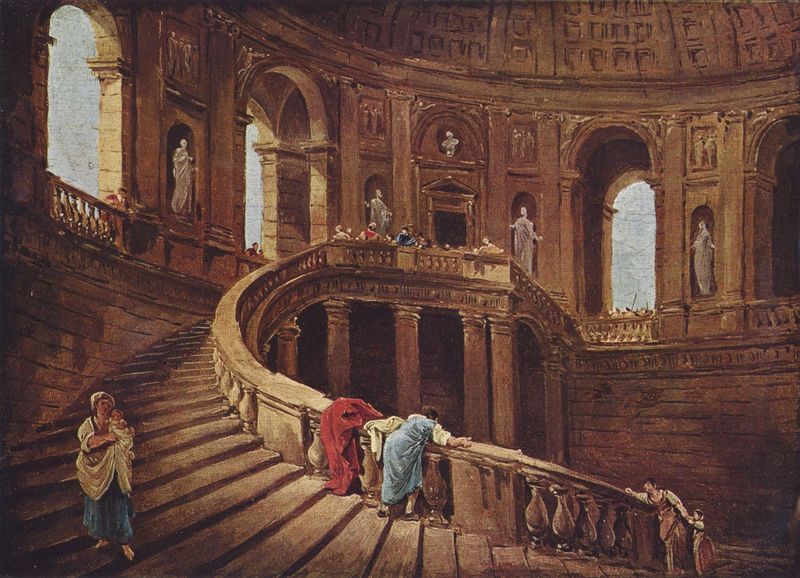
Titel: Freitreppe im Schloß von Caprarola
Künstler: Hubert Robert
Standort: Paris
Institution: Musée du Louvre
Schlagwörter: blau, dunkel, gemälde, himmel, mann, schatten, frauen, menschen, ocker, braun, fenster, frau, hell, holz, kleid, licht, marmor, männer, paris, säule, säulen, weiss, gebäude, haus, rot, schleier, schloss, tuch, haube, malerei, wand, architektur, barock, stein, innenraum, schauen, brücke, brüstung, kirche, sonne, gewand, stoff, innen, kind, mutter, personen, renaissance, kinder, rund, skulptur, statue, schwung, bogen, italien, vedute, zuschauer, giebel, mauer, ziegel, baby, pilaster, figuren, rundbogen, kuppel, treppe, treppen, büste, woken, geländer, innenansicht, stufen, plastik, tor, betrachter, halle, oben, bögen, barfuss, arkade, berlin, gewölbe, antike, balustrade, dom, entwurf, architrav, arkaden, kapitelle, kathedrale, pantheon, rom, tore, skulpturen, statuen, antik, toga, treppenhaus, repräsentation, freitreppe, historismus, prunktreppe, ballustrade, tempel, kassetten, kassettendecke, museum, wendeltreppe, prunk, inneraum, klassik, aufstieg, lehen, imperial, römisch, säugling, standbilder, kassette, abstieg, nischen, kasettendecke, wölbung, zentralbau, rotunde, rundbau, aufgagn, kuppelraum, robert, travée, menschne, handlauf, nischenfigur, neugierde, plasik, söulen, frau mit kind, blaug, ewand, hubert, balustrad, nögen, nischne, balustergeländer, bodemuseum, figurenplastik, kassettendeckenkuppel, kassizismus, memschn, monumentaltreppe, pannini, panthenon, pantheonartiger innenraum, pferdetreppe, phantasiearchitektur, skulpturennischen